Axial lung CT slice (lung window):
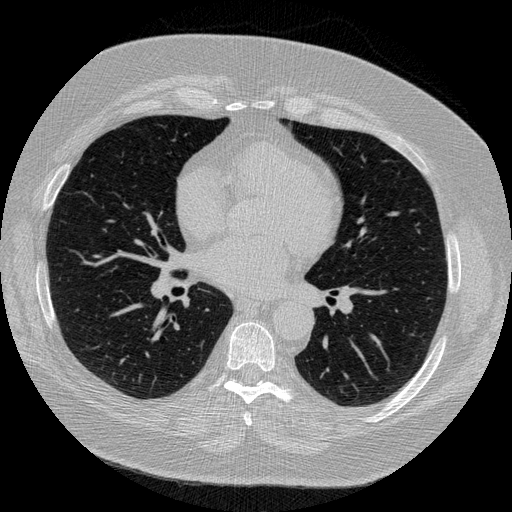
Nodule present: no